Interaction volume radius: 10 \u00c5
Interaction volume height: 20 \u00c5
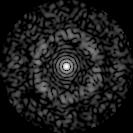
Disorder parameter: 0.7903